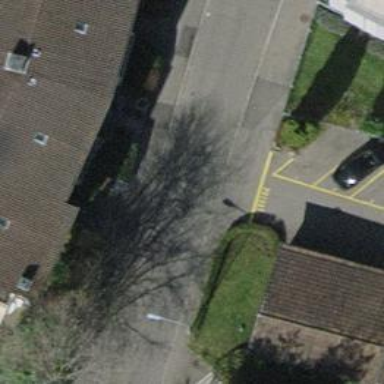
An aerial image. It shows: Unmarked crossing with traffic calming table on the road.